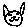
Label: cat